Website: lowes
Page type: receipt
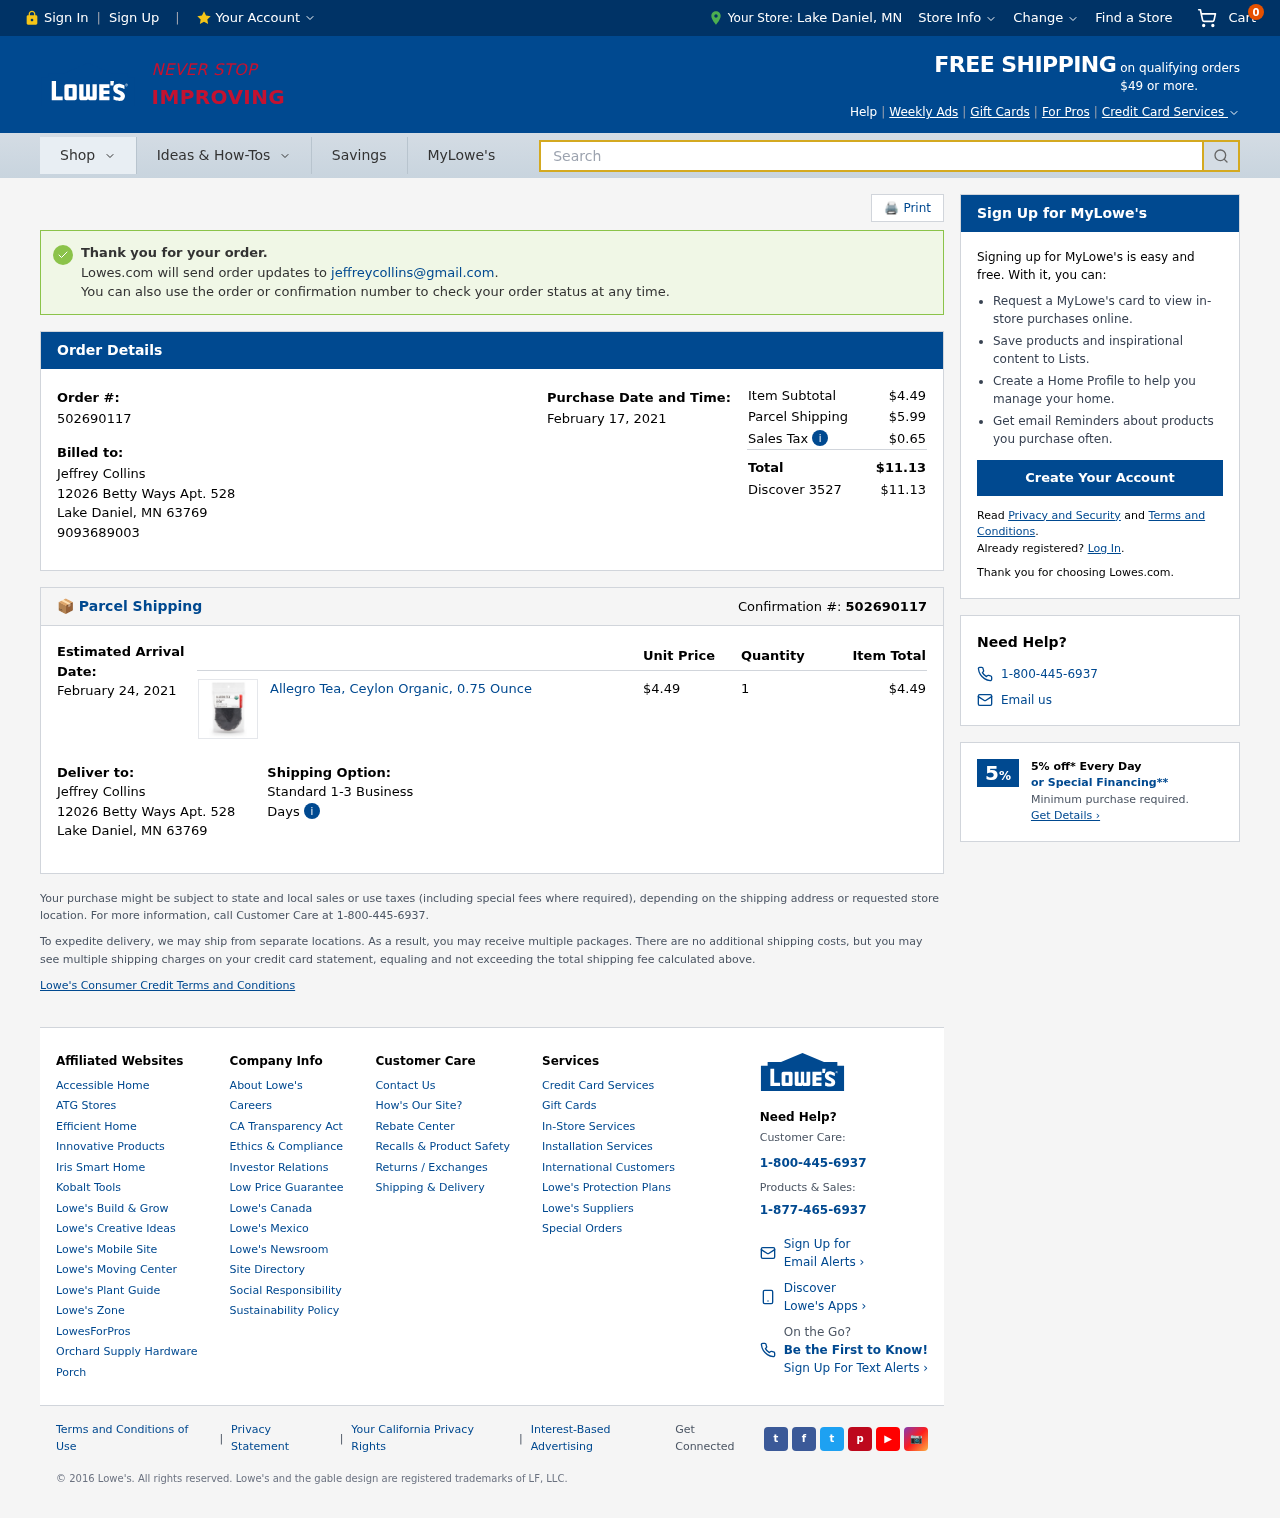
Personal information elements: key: PII_CARD_LAST4
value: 3527
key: PII_CARD_TYPE
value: Discover
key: PII_CITY
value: Lake Daniel
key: PII_EMAIL
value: jeffreycollins@gmail.com
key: PII_FULLNAME
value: Jeffrey Collins
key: PII_PHONE
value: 9093689003
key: PII_POSTCODE
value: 63769
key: PII_STATE_ABBR
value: MN
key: PII_STREET
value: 12026 Betty Ways Apt. 528
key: PII_CITY_STATE
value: Lake Daniel, MN
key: PII_FULLNAME2
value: Jeffrey Collins
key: PII_CITY2
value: Lake Daniel
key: PII_STATE_ABBR2
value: MN
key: PII_POSTCODE_FULL
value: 63769
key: PII_POSTCODE_NUMERIC
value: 63769
Product elements: key: PRODUCT1_NAME
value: Allegro Tea, Ceylon Organic, 0.75 Ounce
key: PRODUCT1_PRICE
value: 4.49
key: PRODUCT1_QUANTITY
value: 1
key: PRODUCT1_TOTAL
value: $4.49
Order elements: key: ORDER_NUM_ITEMS
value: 0
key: ORDER_ID
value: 502690117
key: ORDER_DATE
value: February 17, 2021
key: ORDER_SUBTOTAL
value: $4.49
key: ORDER_SHIPPING_COST
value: $5.99
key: ORDER_TAX
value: $0.65
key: ORDER_TOTAL
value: $11.13
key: ORDER_TOTAL2
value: $11.13
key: ORDER_DELIVERY_DATE
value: February 24, 2021
Search elements: key: HEADER_SEARCH
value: Search